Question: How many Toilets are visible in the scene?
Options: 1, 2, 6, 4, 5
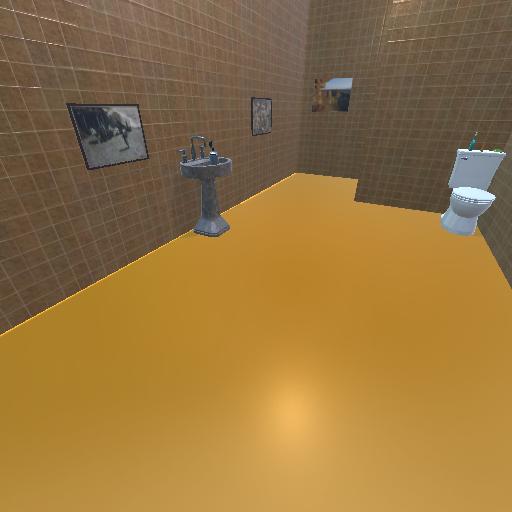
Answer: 1